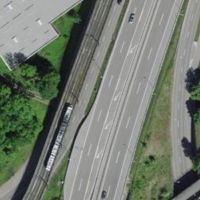
EUNIS habitat code: 57
Species observed at this site:
Jacobaea vulgaris